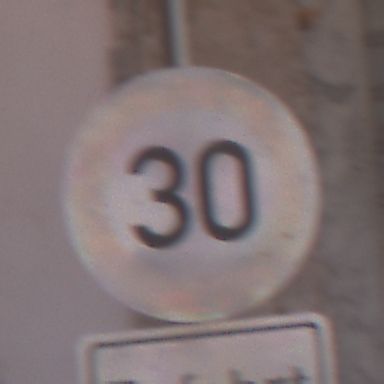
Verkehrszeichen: Geschwindigkeit30
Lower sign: HinweiseAufGefahrenDurchVerbaleAngabe11
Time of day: MorningAfternoon
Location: Outdoor (Urban)
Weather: Clear
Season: NotSpecified
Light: Natural